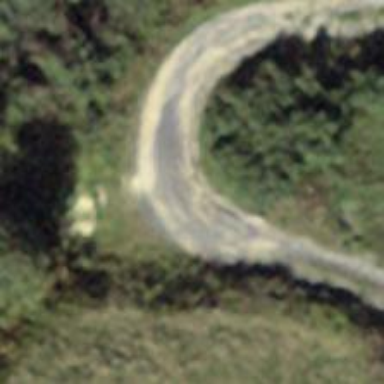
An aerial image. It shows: Track road with grade4 tracktype.